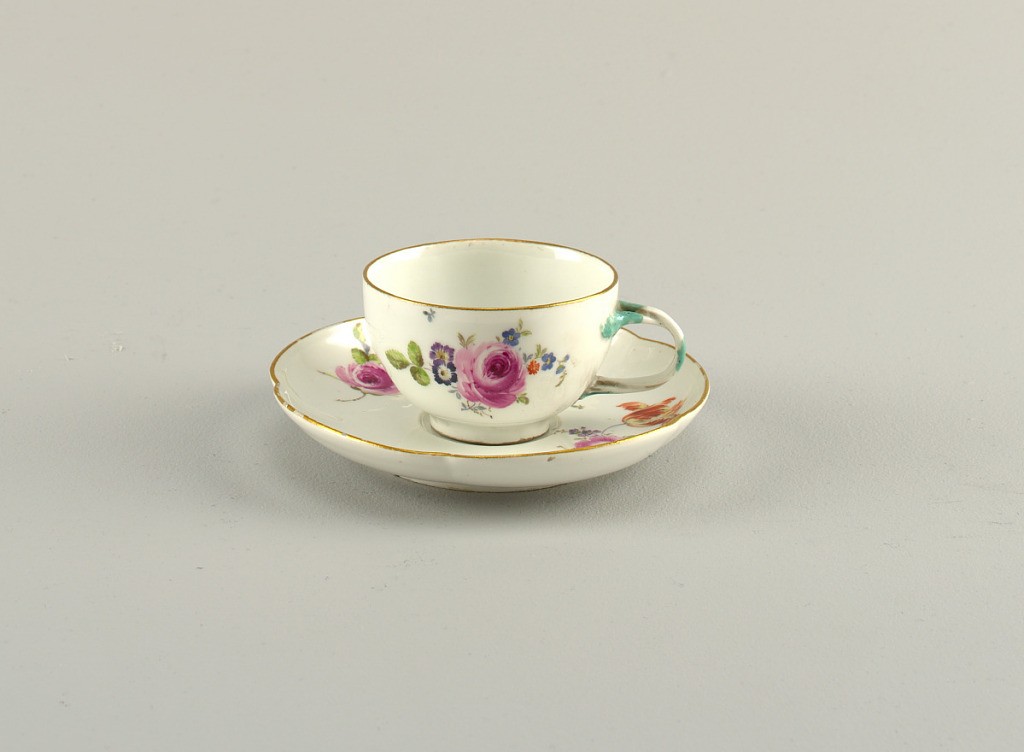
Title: Saucer
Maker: Meissen Porcelain Manufactory, German, active from 1710 to the present
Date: ca. 1780
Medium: hard paste porcelain, vitreous enamel, gold
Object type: saucer
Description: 1938-57-768-a: in box. Cup has double-curved side, cylindrical fo...;     1938-57-768-b: in box. Cup has double-curved side, cylindrical fo...